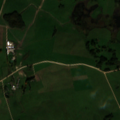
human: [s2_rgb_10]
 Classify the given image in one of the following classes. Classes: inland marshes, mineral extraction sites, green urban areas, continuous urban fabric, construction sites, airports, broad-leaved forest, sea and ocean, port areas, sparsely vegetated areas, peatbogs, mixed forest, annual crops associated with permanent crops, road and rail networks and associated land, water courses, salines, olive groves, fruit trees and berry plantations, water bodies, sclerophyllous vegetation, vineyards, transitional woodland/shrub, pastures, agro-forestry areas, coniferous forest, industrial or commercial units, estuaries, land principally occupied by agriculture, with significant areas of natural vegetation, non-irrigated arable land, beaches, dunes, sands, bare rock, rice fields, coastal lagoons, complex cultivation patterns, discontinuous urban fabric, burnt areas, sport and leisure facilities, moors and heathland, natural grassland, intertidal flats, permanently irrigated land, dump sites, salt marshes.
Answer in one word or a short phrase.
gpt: non-irrigated arable land, pastures, complex cultivation patterns, land principally occupied by agriculture, with significant areas of natural vegetation